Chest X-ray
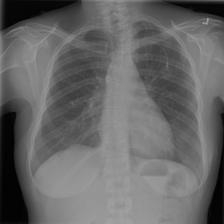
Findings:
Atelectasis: negative
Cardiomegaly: negative
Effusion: negative
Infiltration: negative
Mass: negative
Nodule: negative
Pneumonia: negative
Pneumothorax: negative
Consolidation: negative
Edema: negative
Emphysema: negative
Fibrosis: negative
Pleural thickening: negative
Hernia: negative